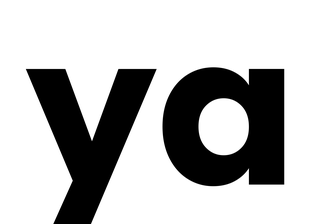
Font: Poppins-Bold